Question: I wanted to save the time into the existing txt file so that I can know when this particular record is added..I have this code to auto detect the time
'''
time_t Now1;
struct tm * timeinfo;
char time1[20];
time(&Now1);
timeinfo = localtime(&Now1);
strftime(time1, 20, "%d/%m/%Y %H:%M", timeinfo);
Passports.Record_Added_On = time1;
cout << "
Record Added On: " << Passports.Record_Added_On;
'''
code of reading the txt file:
'''
fs = new fstream(Passports_FILE_NAME, ios::in | ios::out | ios::binary);
if (!fs)
{
cout << "
Can't open or create '" << Passports_FILE_NAME << "' file" << "
";
system("pause");
break;
}
recs_num = -1;
while (fs->read((char *)&Passports, sizeof(Passports)))
{
recs_num++;
if (Passports.ID == id && !Passports.Deleted)
break;
}
if (fs->eof()) //if (the record is not in the file || it's there but it's Deleted)
{
cout << "
The specific passports record does not exists in the file.";
closeFile(fs);
cout << "
Exit
";
return 0;
}
'''
it worked fine even when I display..however when I closed the program and open it again..
it shows weird characters like this or sometimes crashes..can anyone help me on this and explain what is the reason behind it?

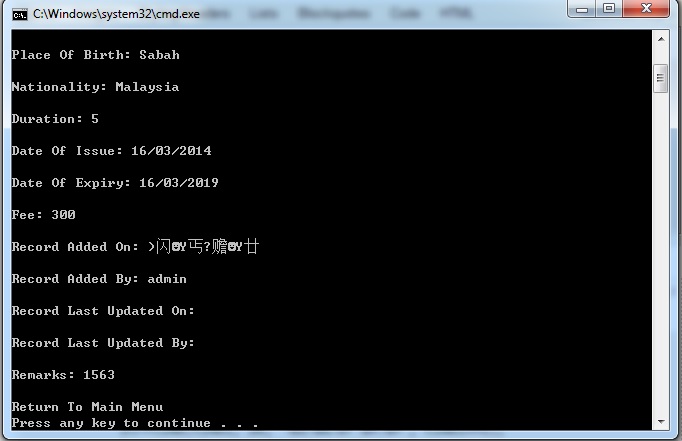
Answer: You cannot initialize non POD objects ( like std::string class ) from memory. This leads to crashes because class does not know it is initialized. There is no guarantee that all class members where properly initialized from this code. Suppose that there was some class member which was pointer to some memory, allocated for you data. You saved it to file, then run your application again to load it. Then the pointer gets the same numeric value, but there is no more memory which he was pointing at. The memory must be allocated by OS, after OS function call, which was not called in our case. So next time you try to use this badly initialized class object - it crashed because it tries to work with memory which does not belongs to your application.
To fix this crash you should parse the file contents properly and then fill your Passports record accordingly.
For example:
'''
int int_value;
std::string string_value;
fs >> int_value >> string_value;
'''
after that you can initialize your object:
'''
Passports.ID = int_value;
Passports.Name = string_value;
'''
etc. The same way you should use to save data to the file ( this is called serialization, i recommend you search more on the topic ).